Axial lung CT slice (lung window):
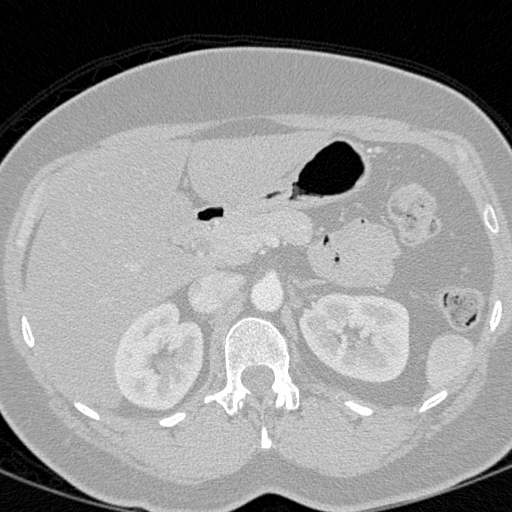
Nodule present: no